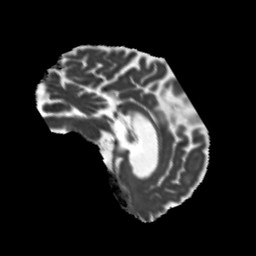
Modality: MD
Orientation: sagittal
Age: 71
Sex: male
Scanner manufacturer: siemens
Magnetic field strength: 3 T
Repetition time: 5.25 s
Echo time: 0.08 s